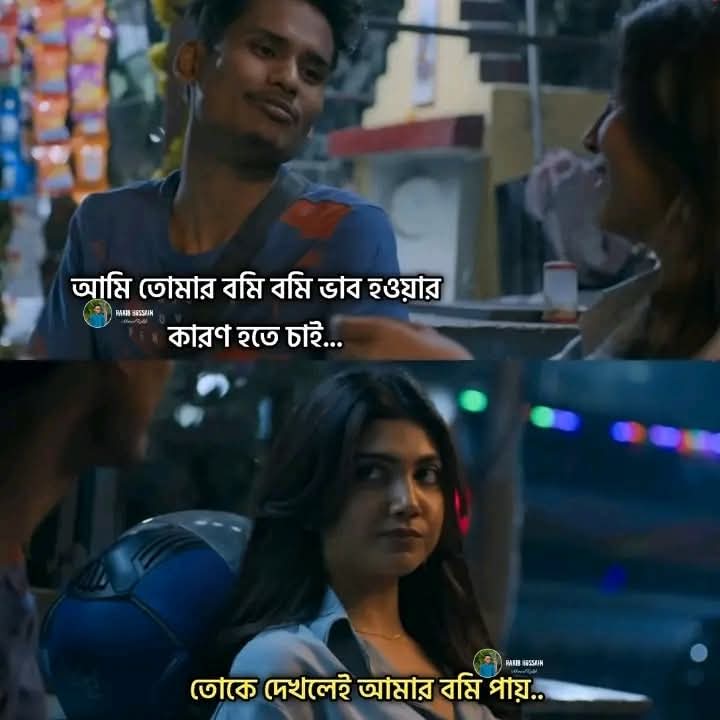
Text: আমি তোমার বমি বমি ভাব হওয়ার কারণ হতে চাই...
তোকে দেখলেই আমার বমি পায়..
Label: Hate
Hate category: Personal Offence
Targeted group: Individual